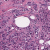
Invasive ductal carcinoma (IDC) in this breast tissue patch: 1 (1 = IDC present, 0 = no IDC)